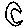
Label: moon